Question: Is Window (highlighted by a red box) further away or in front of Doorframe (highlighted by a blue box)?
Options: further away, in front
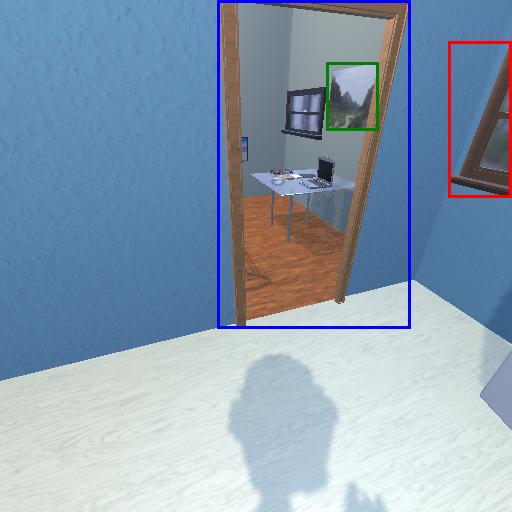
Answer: further away